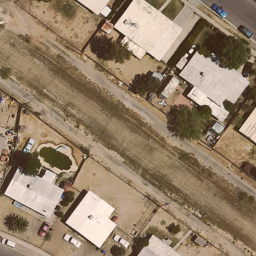
Label: residential